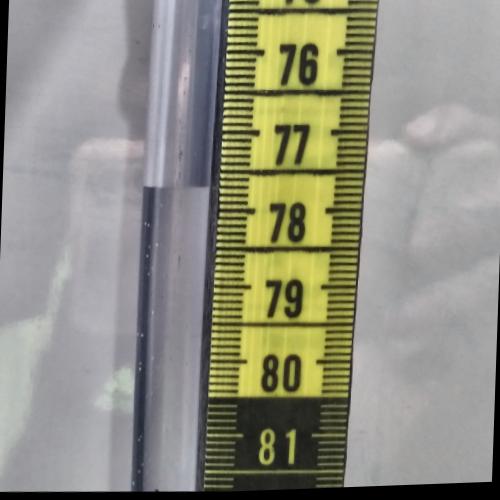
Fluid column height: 77.7 cm